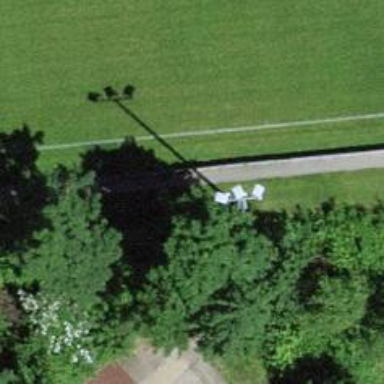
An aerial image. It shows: Mast structure.